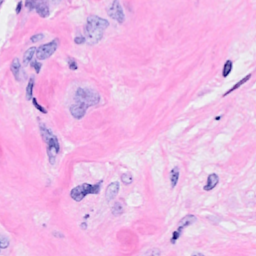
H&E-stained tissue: Breast